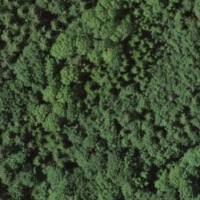
EUNIS habitat code: 41
Species observed at this site:
Larix decidua